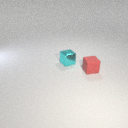
small red rubber cube in front of small cyan metal cube